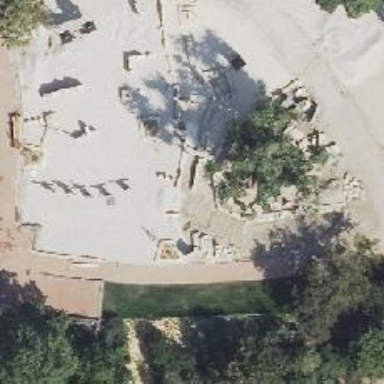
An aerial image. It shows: Playground featuring stepping stones.